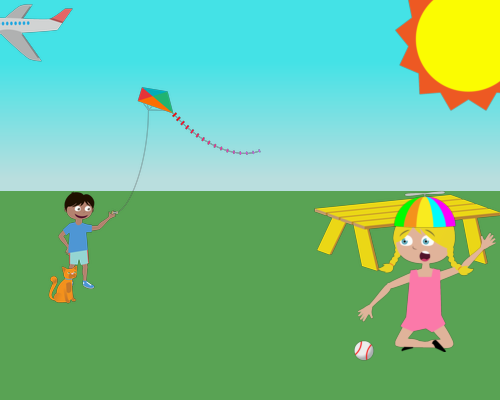
A large sun in the top right corner, with the top and right cut off. A plane facing left, only the back half visible. In the bottom right corner, a large yoga girl facing left, wearing a rainbow hat and holding a baseball in her down hand. Behind her head, close to the right edge, is a medium picnic table. On the left side, just below the grass line, a small happy boy standing with one arm up, facing right, holding a small kite with the tail to the right. A small cat, facing right, covers his left leg.